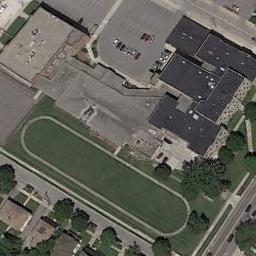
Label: ground_track_field